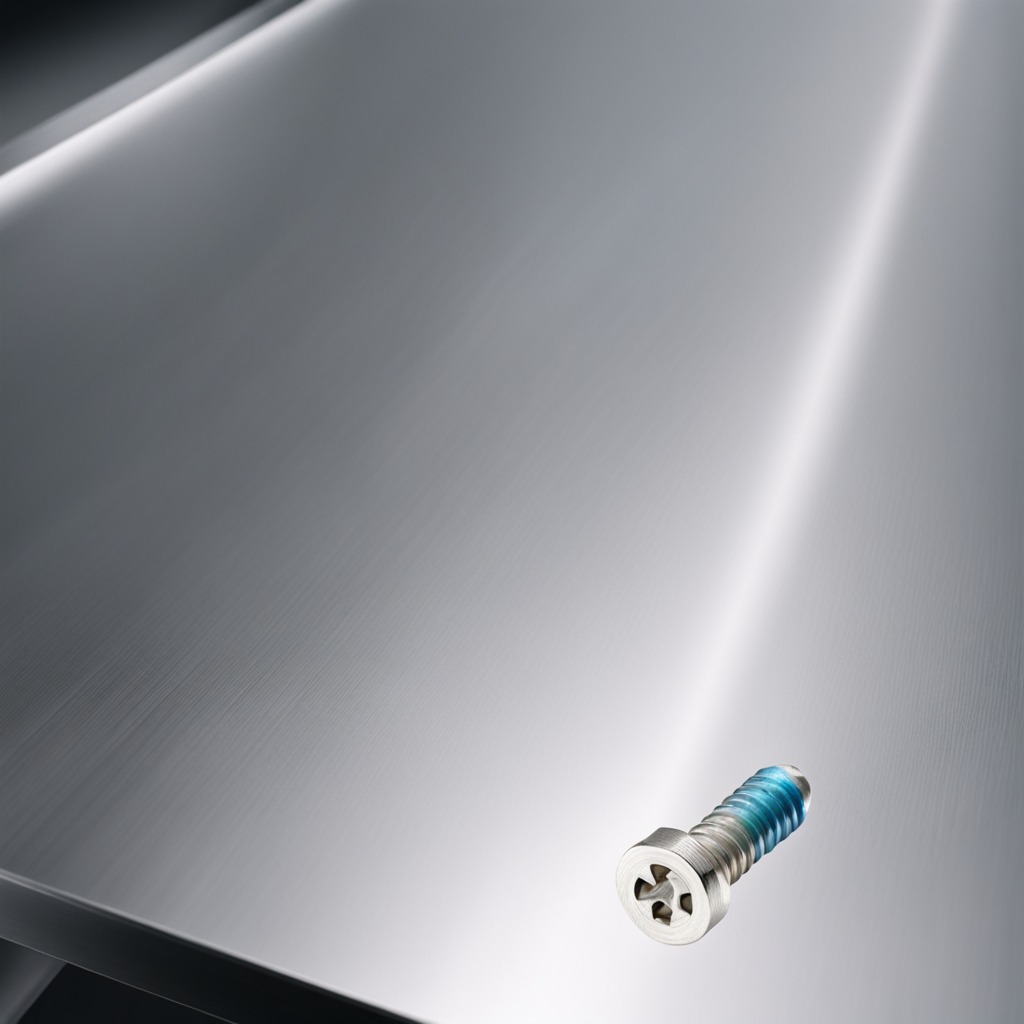
A metal screw is lying on the stainless steel table.